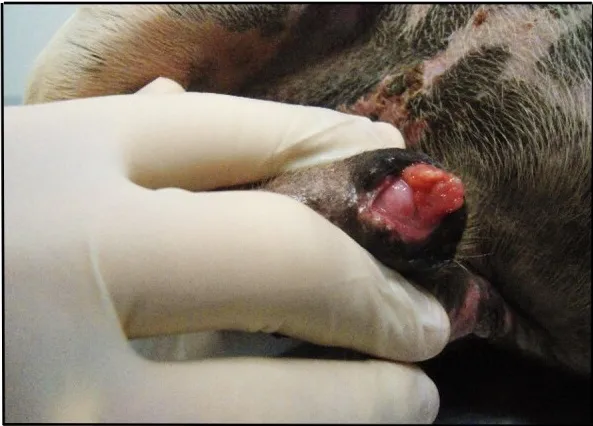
Canine transmissible venereal tumor in a male dog. Multilobular vegetating mass, brittle and of reddish coloration adhering to the skin of the penis before the initiation of chemotherapy. Right ventrolateral view of the animal.
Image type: medical_photograph (other_medical_photograph)